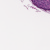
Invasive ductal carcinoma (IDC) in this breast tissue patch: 0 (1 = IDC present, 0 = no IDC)